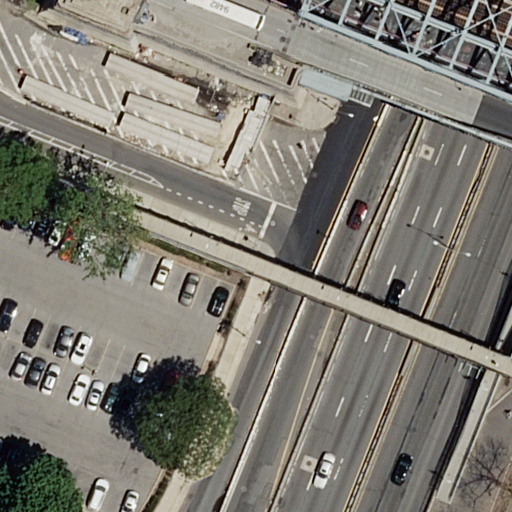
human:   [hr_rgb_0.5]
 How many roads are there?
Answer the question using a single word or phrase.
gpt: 17

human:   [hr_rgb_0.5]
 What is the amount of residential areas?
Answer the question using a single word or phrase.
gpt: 1

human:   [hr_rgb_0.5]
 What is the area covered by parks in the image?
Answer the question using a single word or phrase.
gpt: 4644m2

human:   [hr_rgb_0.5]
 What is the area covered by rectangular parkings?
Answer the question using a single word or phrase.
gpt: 14m2

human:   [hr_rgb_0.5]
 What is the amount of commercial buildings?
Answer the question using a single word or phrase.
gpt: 0

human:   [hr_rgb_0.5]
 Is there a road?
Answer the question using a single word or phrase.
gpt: yes

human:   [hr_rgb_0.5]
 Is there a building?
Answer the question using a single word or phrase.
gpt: no

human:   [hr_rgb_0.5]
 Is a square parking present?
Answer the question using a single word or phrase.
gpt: no

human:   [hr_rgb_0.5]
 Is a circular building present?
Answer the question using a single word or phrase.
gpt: no

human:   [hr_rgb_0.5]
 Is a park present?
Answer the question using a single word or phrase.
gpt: yes

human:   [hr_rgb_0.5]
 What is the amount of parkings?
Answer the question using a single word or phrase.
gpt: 1

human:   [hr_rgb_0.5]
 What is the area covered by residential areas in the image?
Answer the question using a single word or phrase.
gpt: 6285m2

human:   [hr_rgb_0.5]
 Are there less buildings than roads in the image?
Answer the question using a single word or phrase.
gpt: yes

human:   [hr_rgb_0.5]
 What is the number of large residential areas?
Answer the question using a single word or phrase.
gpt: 1

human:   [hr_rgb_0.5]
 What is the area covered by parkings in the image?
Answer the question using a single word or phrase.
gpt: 14m2

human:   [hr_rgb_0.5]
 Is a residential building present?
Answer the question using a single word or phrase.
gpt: no

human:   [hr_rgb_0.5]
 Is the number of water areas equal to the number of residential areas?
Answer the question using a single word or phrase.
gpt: no

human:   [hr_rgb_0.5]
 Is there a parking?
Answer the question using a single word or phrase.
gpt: yes

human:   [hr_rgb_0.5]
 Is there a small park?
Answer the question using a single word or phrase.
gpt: no

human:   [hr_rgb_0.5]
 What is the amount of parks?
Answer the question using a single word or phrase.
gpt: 1

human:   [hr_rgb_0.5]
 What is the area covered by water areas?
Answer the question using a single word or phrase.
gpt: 0m2

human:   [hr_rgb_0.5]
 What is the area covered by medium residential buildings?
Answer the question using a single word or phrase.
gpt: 0m2

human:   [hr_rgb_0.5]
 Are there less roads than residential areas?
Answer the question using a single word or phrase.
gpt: no

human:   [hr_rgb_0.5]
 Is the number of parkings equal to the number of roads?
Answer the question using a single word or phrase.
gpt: no

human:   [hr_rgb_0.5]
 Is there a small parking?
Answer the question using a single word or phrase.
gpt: yes

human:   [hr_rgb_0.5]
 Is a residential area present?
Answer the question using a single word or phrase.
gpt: yes

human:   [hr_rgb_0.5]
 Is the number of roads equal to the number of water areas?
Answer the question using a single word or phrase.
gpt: no

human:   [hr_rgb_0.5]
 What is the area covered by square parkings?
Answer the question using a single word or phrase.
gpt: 0m2

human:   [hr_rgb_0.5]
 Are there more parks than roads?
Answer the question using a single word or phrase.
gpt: no

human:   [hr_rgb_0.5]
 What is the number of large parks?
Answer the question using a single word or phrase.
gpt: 1

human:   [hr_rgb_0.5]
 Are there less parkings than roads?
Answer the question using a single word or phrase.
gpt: yes

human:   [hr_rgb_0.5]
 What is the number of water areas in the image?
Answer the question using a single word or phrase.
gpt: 0

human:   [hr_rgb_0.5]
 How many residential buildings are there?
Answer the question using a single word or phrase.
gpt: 0

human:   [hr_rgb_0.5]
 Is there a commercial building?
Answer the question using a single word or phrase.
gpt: no

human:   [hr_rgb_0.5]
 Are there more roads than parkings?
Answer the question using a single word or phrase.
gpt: yes

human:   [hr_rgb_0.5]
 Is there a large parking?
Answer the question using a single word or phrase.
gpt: no

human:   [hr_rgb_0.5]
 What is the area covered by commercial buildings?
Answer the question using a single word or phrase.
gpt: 0m2

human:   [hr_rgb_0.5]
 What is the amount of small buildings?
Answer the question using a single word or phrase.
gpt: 0

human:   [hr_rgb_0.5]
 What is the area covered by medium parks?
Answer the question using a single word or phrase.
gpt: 0m2

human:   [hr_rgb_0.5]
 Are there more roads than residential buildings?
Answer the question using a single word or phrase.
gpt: yes

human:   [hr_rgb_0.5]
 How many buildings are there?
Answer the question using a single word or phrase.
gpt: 0

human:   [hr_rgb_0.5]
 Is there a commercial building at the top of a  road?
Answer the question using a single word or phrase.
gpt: no

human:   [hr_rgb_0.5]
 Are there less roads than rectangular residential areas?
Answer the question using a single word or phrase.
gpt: no

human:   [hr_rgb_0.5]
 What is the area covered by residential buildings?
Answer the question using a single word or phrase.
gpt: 0m2

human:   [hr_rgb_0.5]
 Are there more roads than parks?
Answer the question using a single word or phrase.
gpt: yes

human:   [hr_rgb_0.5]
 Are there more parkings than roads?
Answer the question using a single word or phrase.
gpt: no

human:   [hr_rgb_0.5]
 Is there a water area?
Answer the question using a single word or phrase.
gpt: no

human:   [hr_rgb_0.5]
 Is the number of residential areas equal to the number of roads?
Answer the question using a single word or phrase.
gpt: no

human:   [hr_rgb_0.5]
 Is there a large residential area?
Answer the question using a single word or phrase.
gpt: yes

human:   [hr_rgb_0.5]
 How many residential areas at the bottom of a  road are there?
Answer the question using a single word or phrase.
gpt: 1

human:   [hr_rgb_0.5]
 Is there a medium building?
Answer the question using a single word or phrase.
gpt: no

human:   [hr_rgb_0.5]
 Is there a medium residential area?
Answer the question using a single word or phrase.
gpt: no

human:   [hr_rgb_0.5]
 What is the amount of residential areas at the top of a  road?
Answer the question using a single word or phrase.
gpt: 0

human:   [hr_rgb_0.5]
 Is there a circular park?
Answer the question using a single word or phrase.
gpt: no

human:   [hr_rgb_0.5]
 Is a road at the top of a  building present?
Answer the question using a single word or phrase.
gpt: no

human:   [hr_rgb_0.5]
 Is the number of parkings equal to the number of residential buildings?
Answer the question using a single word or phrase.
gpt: no

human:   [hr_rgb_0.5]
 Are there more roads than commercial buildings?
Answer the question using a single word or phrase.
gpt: yes

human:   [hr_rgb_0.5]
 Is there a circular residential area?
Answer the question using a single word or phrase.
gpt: no

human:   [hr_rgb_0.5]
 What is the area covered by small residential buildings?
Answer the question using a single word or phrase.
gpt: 0m2

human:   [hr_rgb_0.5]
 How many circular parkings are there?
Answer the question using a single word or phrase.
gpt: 0

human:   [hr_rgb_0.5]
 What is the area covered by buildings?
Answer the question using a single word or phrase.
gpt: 0m2

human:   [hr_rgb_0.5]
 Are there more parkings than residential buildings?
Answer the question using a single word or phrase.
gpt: yes

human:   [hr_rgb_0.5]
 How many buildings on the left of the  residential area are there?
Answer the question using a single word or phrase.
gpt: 0

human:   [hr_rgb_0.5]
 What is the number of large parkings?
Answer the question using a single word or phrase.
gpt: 0